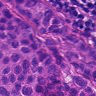
Metastatic tissue present: yes